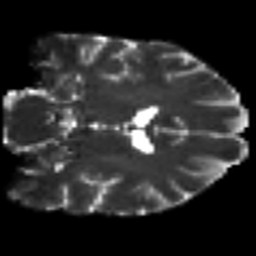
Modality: T2w
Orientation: coronal
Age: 25
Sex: female
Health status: healthy
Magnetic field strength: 3 T
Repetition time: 8.4 s
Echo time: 0.0926 s